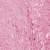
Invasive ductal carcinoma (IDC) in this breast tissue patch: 0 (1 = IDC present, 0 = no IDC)